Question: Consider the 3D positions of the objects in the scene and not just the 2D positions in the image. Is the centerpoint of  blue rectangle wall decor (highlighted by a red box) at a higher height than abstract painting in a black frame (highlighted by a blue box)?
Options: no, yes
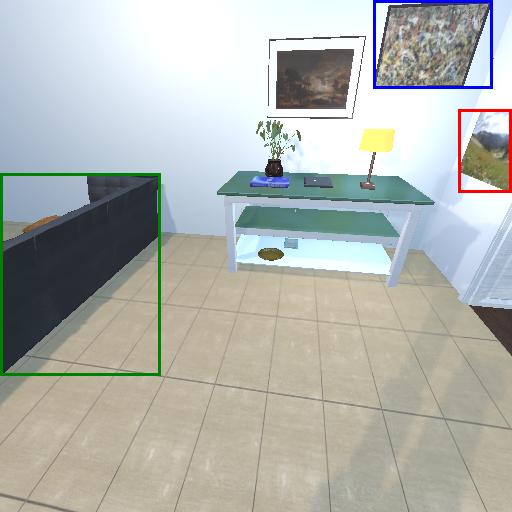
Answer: no